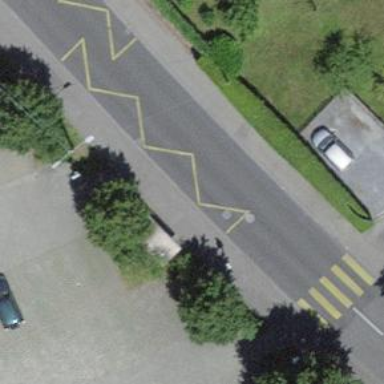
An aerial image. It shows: Bus stop with sheltered platform for public transport.